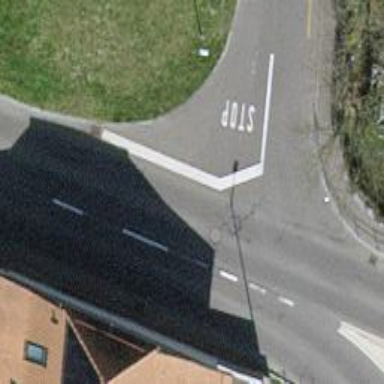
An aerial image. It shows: Secondary road with asphalt surface. There is designated cycle lane on the left side.